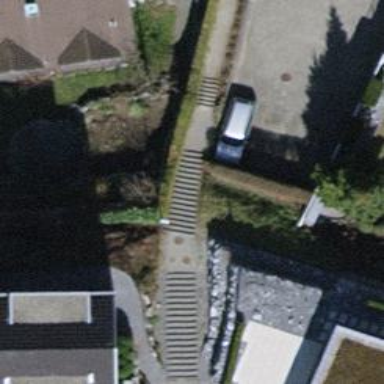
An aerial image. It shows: Set of steps on the road.